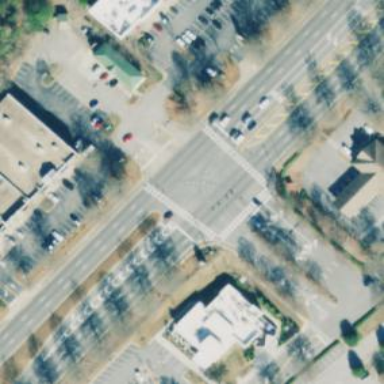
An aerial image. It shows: Zebra crossing on the road.